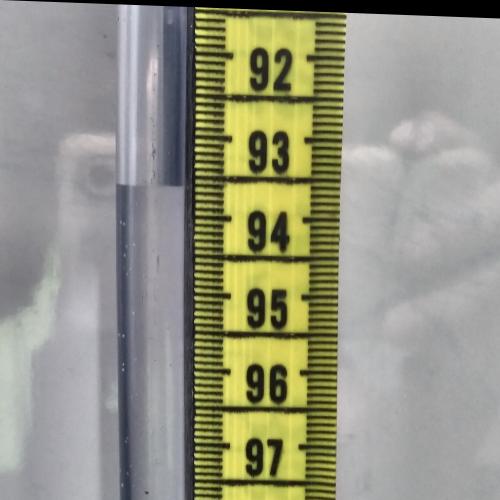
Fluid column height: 93.6 cm